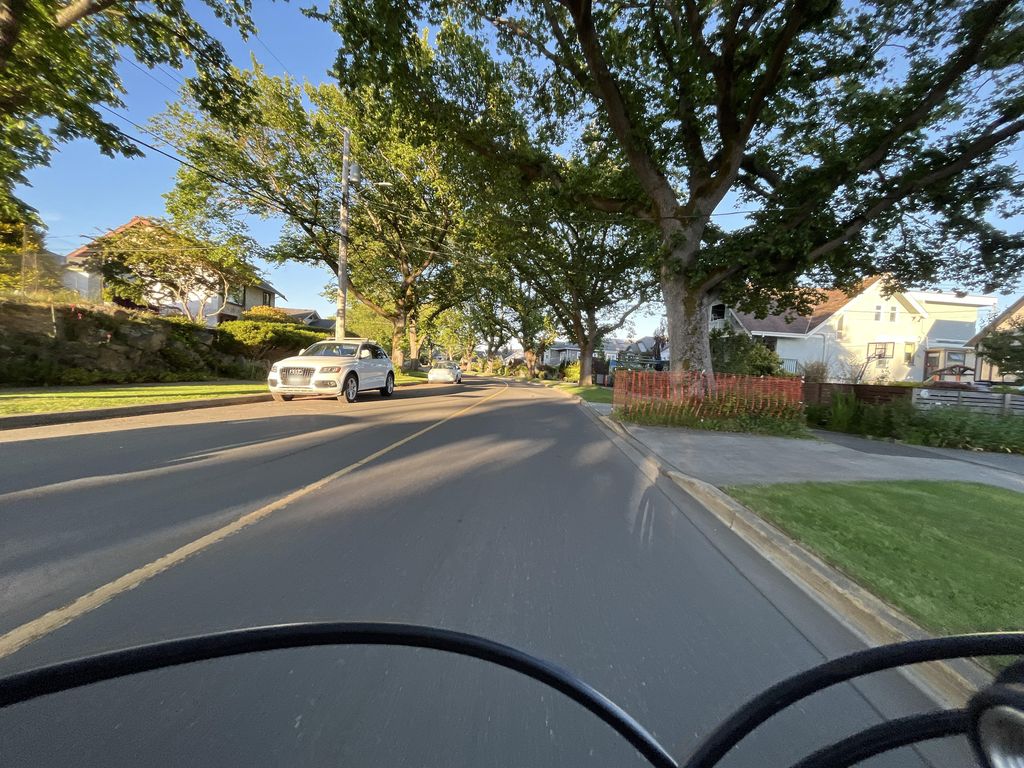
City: victoria